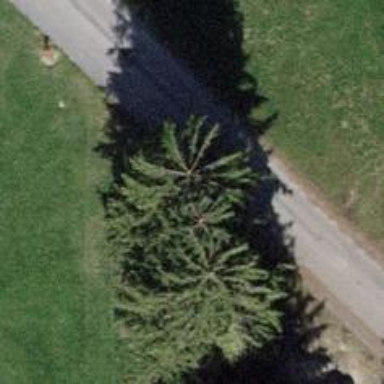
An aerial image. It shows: Evergreen needle-leaved tree.